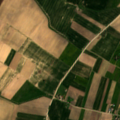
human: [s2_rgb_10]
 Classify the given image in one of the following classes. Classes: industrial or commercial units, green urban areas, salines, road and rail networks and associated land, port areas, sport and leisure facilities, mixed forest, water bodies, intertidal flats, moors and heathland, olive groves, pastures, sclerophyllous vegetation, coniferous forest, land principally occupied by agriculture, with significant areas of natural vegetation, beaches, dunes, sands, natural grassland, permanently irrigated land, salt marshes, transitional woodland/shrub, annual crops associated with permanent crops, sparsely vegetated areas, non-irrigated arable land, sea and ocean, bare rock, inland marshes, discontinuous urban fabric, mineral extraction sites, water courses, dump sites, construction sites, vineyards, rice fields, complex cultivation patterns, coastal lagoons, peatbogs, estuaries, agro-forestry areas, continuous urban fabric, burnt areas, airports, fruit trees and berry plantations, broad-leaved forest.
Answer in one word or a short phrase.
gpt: discontinuous urban fabric, non-irrigated arable land, complex cultivation patterns